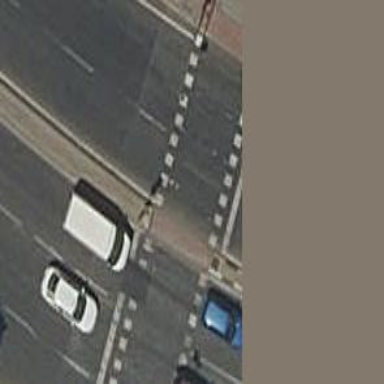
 there are traffic signals and zebra crossing."